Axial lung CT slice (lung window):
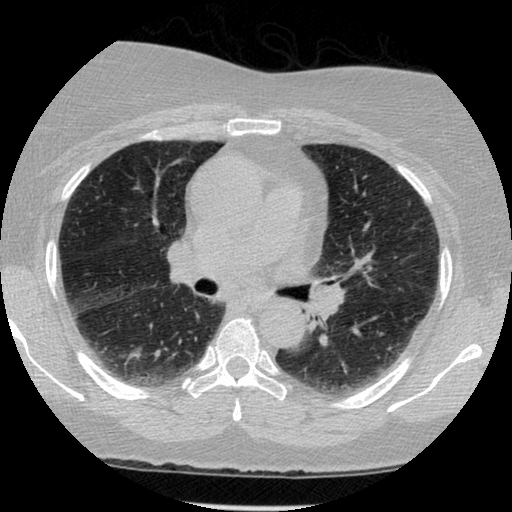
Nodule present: no